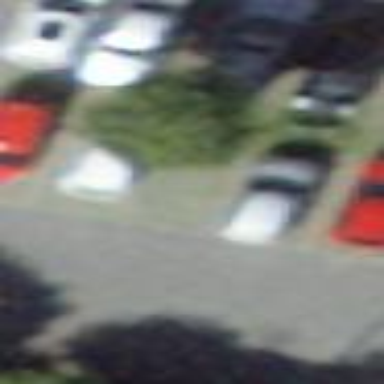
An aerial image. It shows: Parking space designated for buses.